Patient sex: M
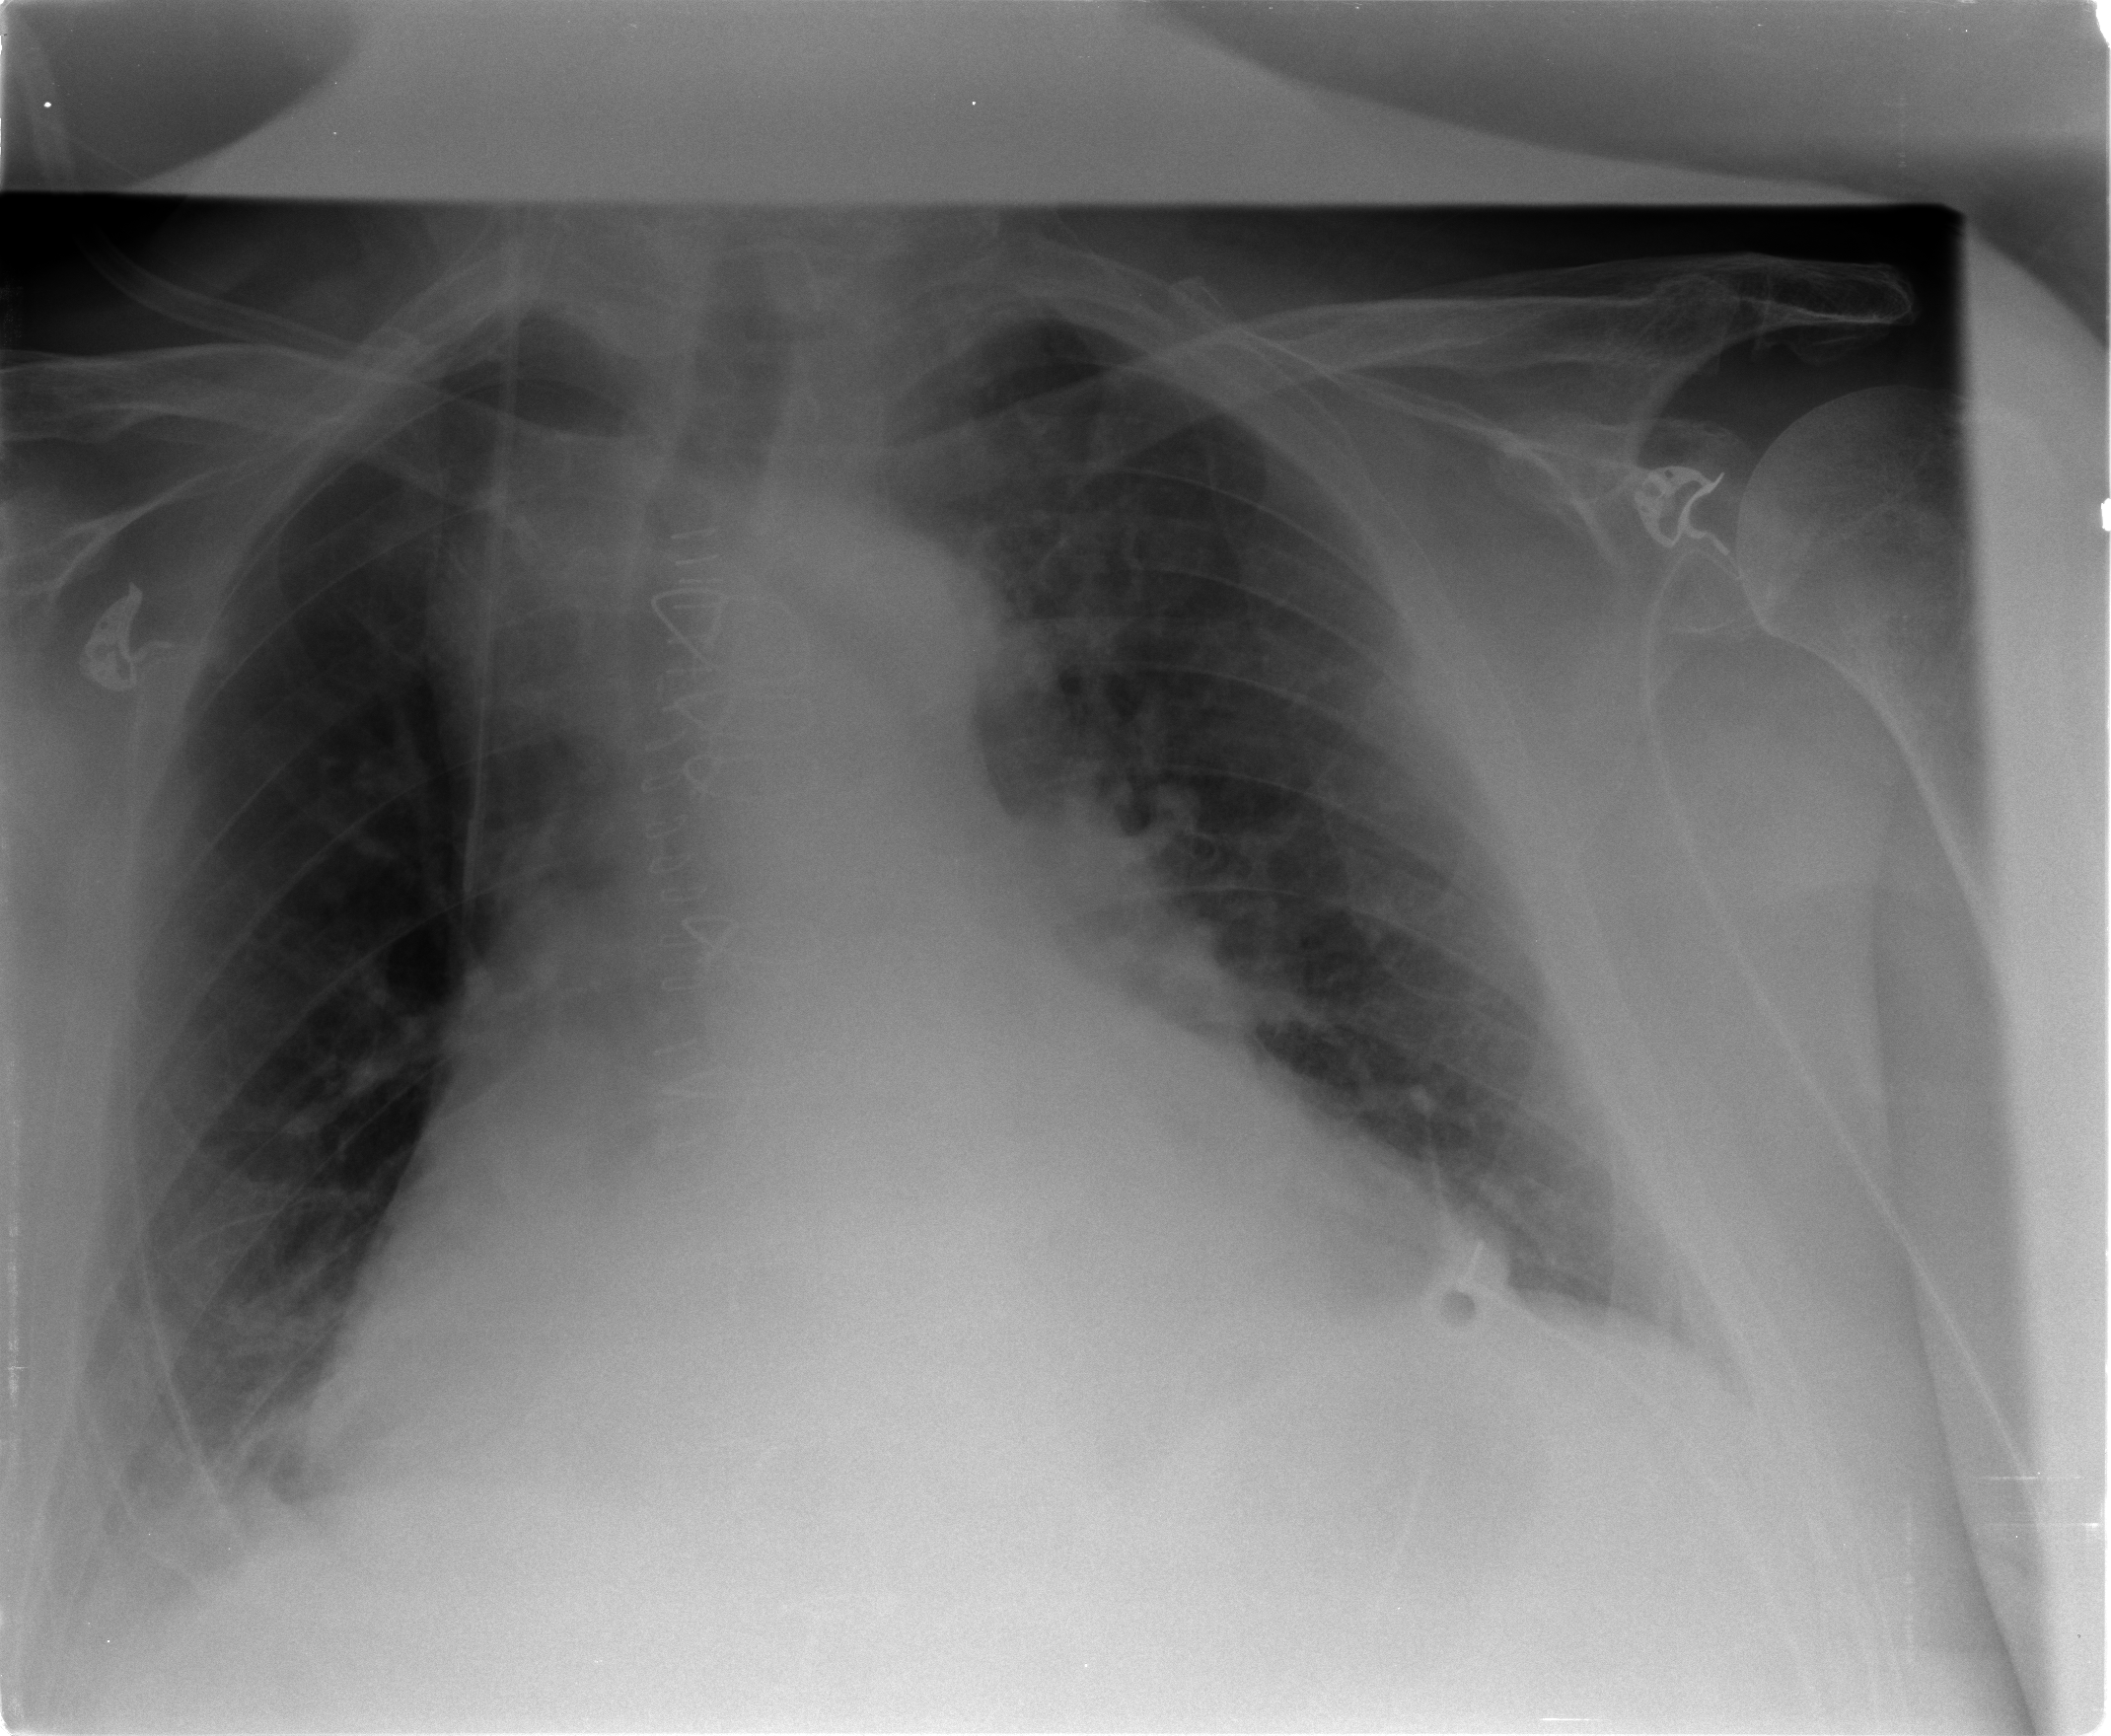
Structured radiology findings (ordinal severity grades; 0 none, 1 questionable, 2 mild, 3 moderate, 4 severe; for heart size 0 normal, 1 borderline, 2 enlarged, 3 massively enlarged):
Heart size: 2
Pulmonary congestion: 2
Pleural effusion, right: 2
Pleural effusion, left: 0
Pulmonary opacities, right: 0
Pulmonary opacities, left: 0
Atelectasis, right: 2
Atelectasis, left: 0